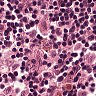
Metastatic tissue present: no